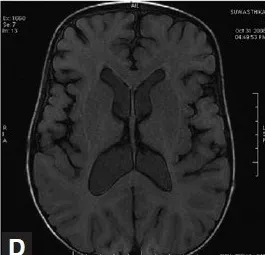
(D, E) The dilated ventricular system.
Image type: radiology (mri)